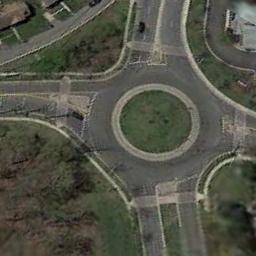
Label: roundabout